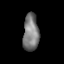
Tissue: lung
Cell type: T cells
Senescence score: 0.2212
Nuclear area (px): 568
Mean DAPI intensity: 123.808